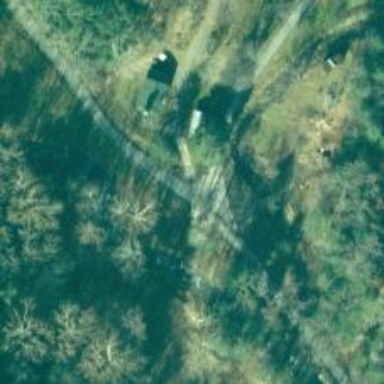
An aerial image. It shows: Unclassified road.